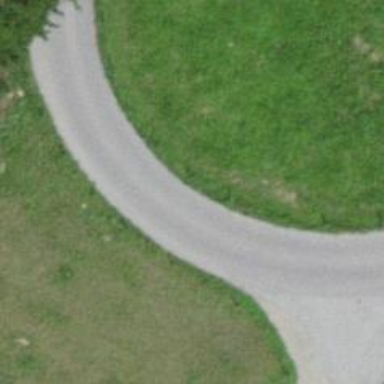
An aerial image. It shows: Smoothly paved residential road.